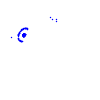
Particle: kaon